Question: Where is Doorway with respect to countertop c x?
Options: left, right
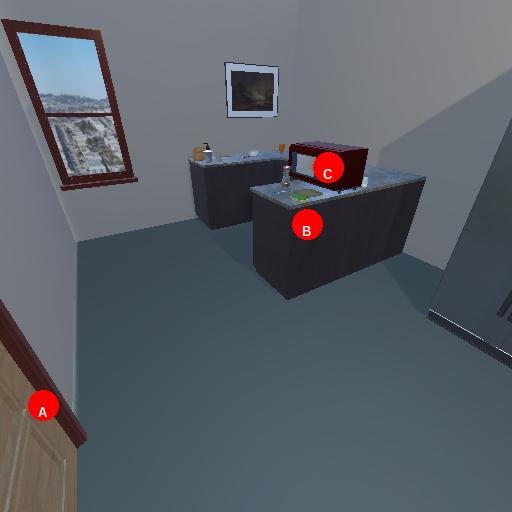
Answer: left